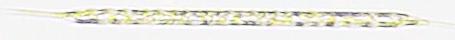
Label: Rhizosolenia